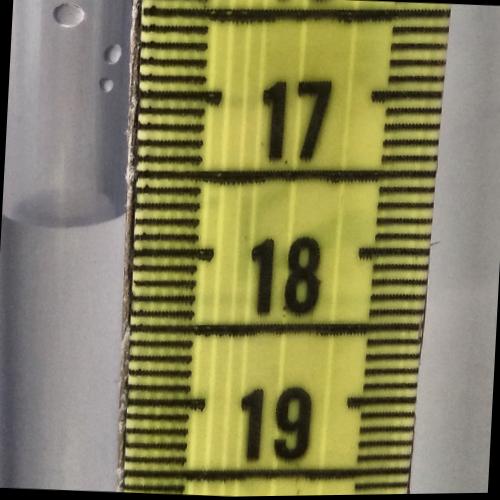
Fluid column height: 17.8 cm